Question: I need a CSS code and HTML for a CSS layout (IE7+) with Header, footer and 3 columns (midde/left/right) middle section. I want the MAIN (see illustration) to have flexible width, but both sidebars fixed width (e.g. 200px). I don't want the sidebars to collapse down when I shrink the window.
The MAIN DIV will have a minimum width, let's say 800px.
All the elements should have fluid height.

Thanks
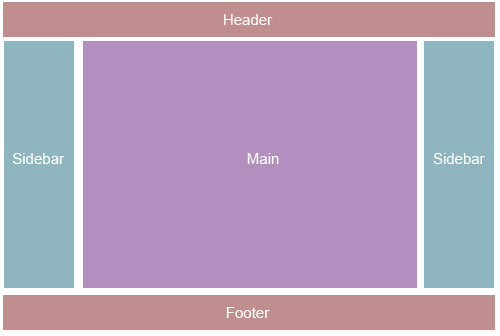
Answer: Check this fiddle for accordion center <URL>
for full example click here <URL>
'''
body
{
margin: 0;
padding: 0;
overflow: hidden;
}
.sidebarleft
{
width: 100px;
height: 350px;
background: red;
top: 0;
left: 0;
position: absolute;
z-index: 7;
}
.sidebarright
{
width: 100px;
height: 350px;
background: red;
right: 0;
top: 0;
position: absolute;
z-index: 6;
}
.main
{
width: 100%;
height: 350px;
background: green;
position: absolute;
z-index: 5;
}
'''